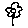
Label: flower